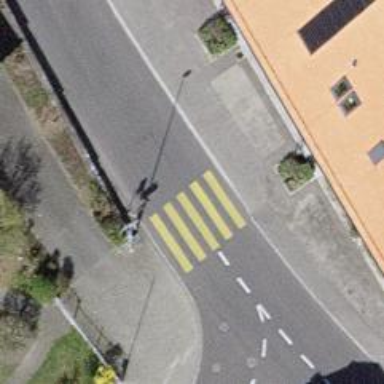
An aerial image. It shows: Zebra crossing on the road.